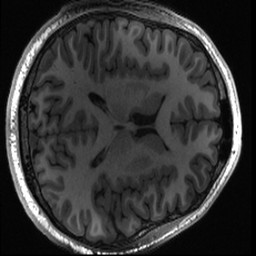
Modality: T1w
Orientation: axial
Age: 18
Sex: male